Question: What letter is on the purple icon?
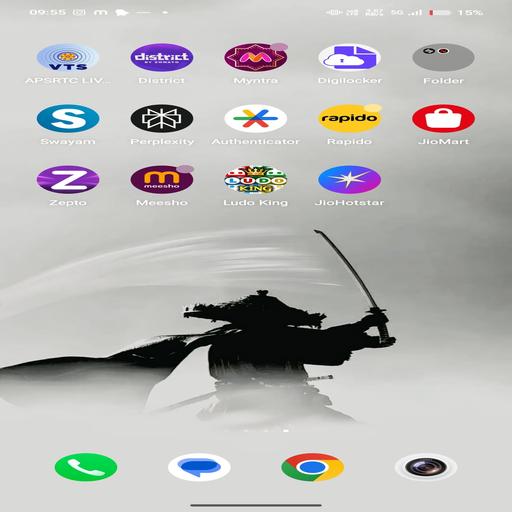
Answer: Letter Z